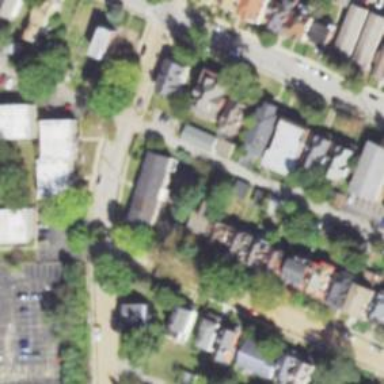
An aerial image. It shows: Alley classified as service road.